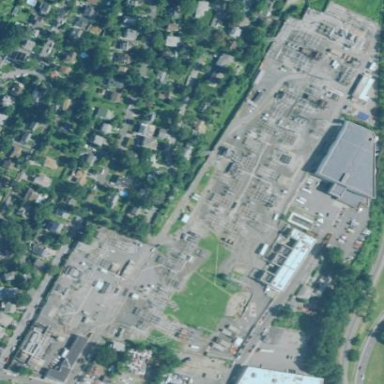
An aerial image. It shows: Outdoor substation at the transmission level.